Question: I'm trying to render the response from an API (JSON) with 'Backbone.Marionette.ItemView'. Not sure why it is not working.
I'm using marionette v2.4.7 (on purpose);
Here is the handlebars template:
'''
<script id="feed-post" type="text/x-handlebars-template">
{{#each posts}}
<a href="#"><img src="{{author.image_url}}" alt=""></a>
<a href="#"><p>{{author.name}}</p></a>
<span>TODO TIMESTAMP</span>
<p>{{body}}</br>{{topic_type}}</p>
{{/each}}
</script>
'''
Here is my full (all Backbone logic in this file);
'''
// Model
var Post = Backbone.Model.extend({
defaults: {
authorPic: 'Unknown',
authorName: 'Unknown',
timestamp: 'Unknown',
body: 'Not available',
comments: '0'
}
});
// Collection
var Posts = Backbone.Collection.extend({
model: Post,
url: 'http://localhost:4321/blogposts',
initialize: function(){
this.fetch();
}
});
// View
var PostView = Marionette.ItemView.extend({
el: '#content',
template: Handlebars.compile($("#feed-post").html()),
});
//Config
var chunkPosts = new Posts();
var myview = new PostView({collection: chunkPosts});
'''
Also, I tried to 'console.log' the view and it looks like the models are in there.

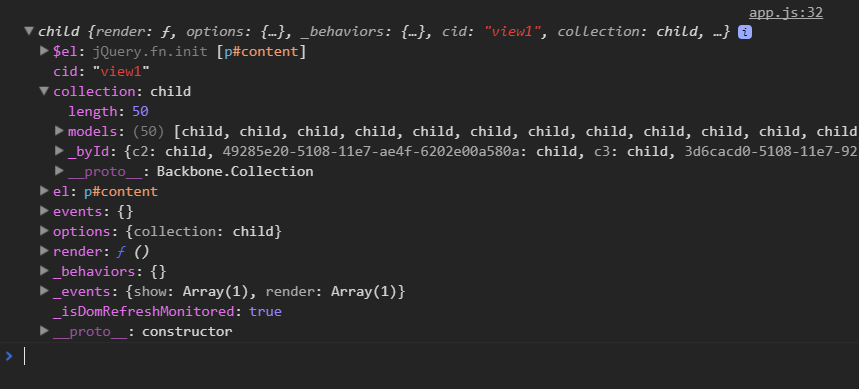
Answer: 'LayoutView''ItemView''View'<URL>
---
From the <URL>:
> Rendering this view will convert the 'someCollection' collection in to
the 'items' array for your template to use.
You are using 'posts' in your template while the doc says it will be called 'items'.
As a reference, here's the exact code doing that in the <URL>:
> '''
// Serialize the model or collection for the view. If a model is
// found, the view's 'serializeModel' is called. If a collection is found,
// each model in the collection is serialized by calling
// the view's 'serializeCollection' and put into an 'items' array in
// the resulting data. If both are found, defaults to the model.
// You can override the 'serializeData' method in your own view definition,
// to provide custom serialization for your view's data.
serializeData: function() {
if (!this.model && !this.collection) {
return {};
}
var args = [this.model || this.collection];
if (arguments.length) {
args.push.apply(args, arguments);
}
if (this.model) {
return this.serializeModel.apply(this, args);
} else {
return {
items: this.serializeCollection.apply(this, args)
};
}
},
'''
The last lines show that for a collection, a new object with 'items' as the only attribute is returned.
It's mentioned that you can override the 'serializeData' function, <URL>.
---
You still need to call 'render' on the view and since the collection's 'fetch' is async, you won't have items out of the box so you should wire a listener.
First, don't fetch in the 'initialize' of a collection, it makes the collection pretty much useless for any other use-case.
'''
var Posts = Backbone.Collection.extend({
model: Post,
url: 'http://localhost:4321/blogposts',
});
'''
Listen for the collection 'sync' event, then fetch within the view instead.
'''
var PostView = Marionette.ItemView.extend({
el: '#content',
template: Handlebars.compile($('#feed-post').html()),
initialize: function () {
this.listenTo(this.collection, 'sync', this.render);
this.collection.fetch();
},
});
'''
Marionette even offers <URL>:
'''
var PostView = Marionette.ItemView.extend({
// ...snip...
collectionEvents: {
"sync": "render"
}
// ...snip...
});
'''